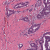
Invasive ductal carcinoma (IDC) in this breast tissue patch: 1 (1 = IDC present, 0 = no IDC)